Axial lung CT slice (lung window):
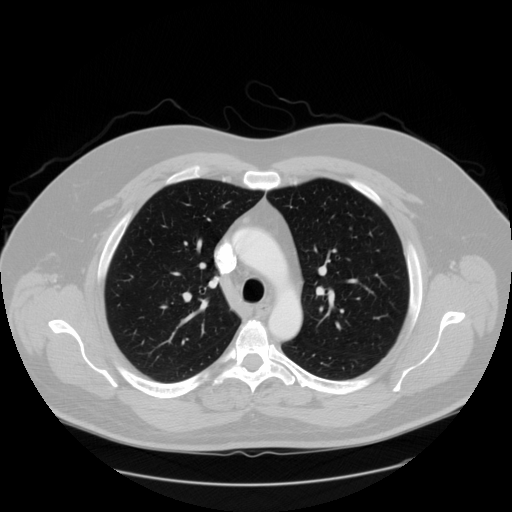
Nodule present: no